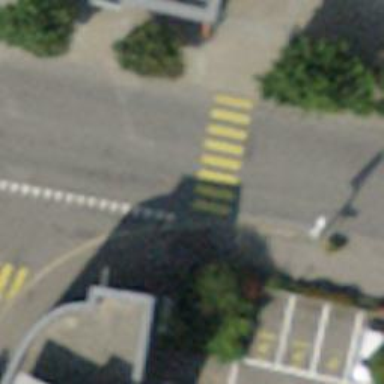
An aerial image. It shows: Zebra crossing on the road.